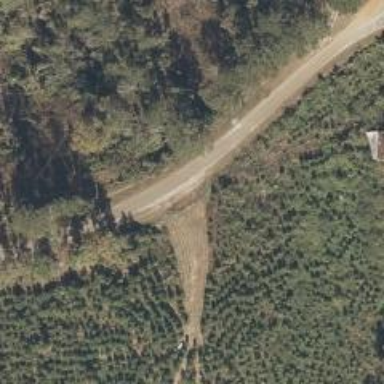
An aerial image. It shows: Unclassified road.